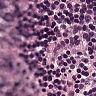
Metastatic tissue present: no